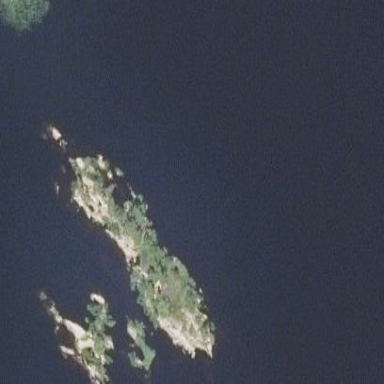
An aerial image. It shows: Islet.